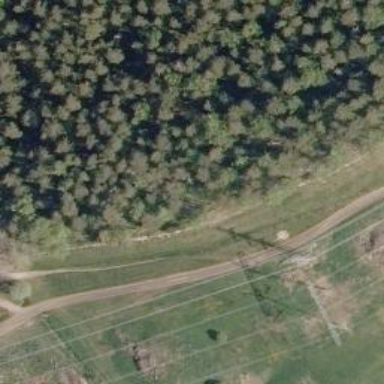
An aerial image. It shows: Path.